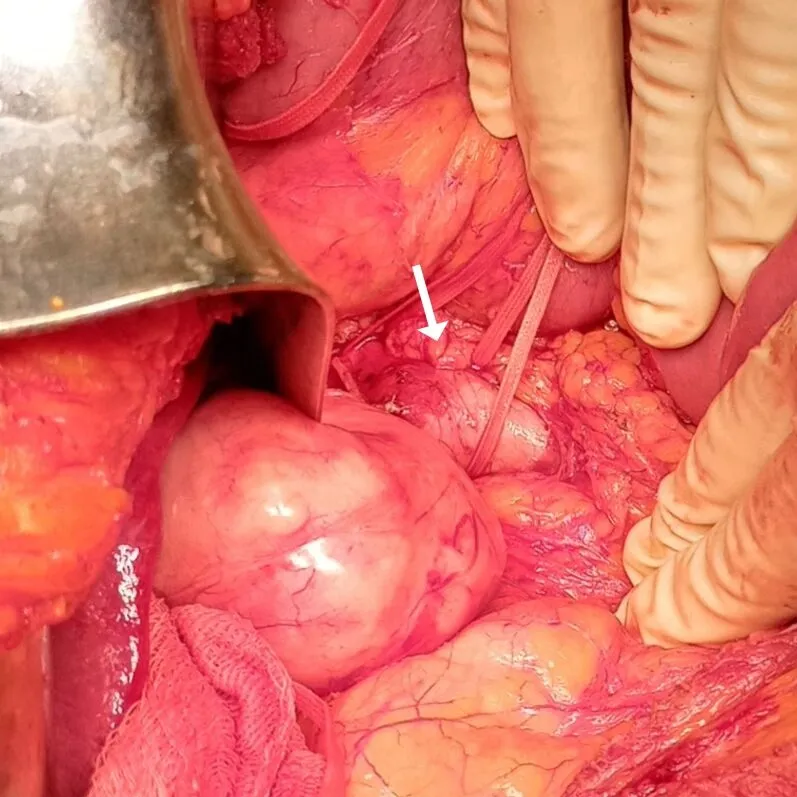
Intraoperative image showing the inferior vena cava (arrow) and the leiomyosarcoma (on the left) before surgical resection.
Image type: medical_photograph (other_medical_photograph)